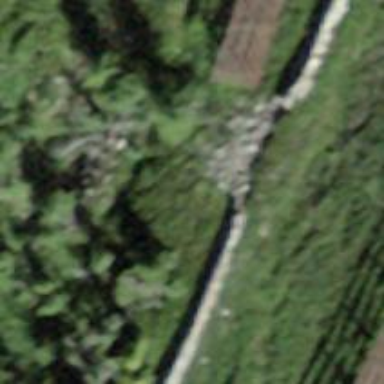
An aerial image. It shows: Fence designed to prevent avalanches.